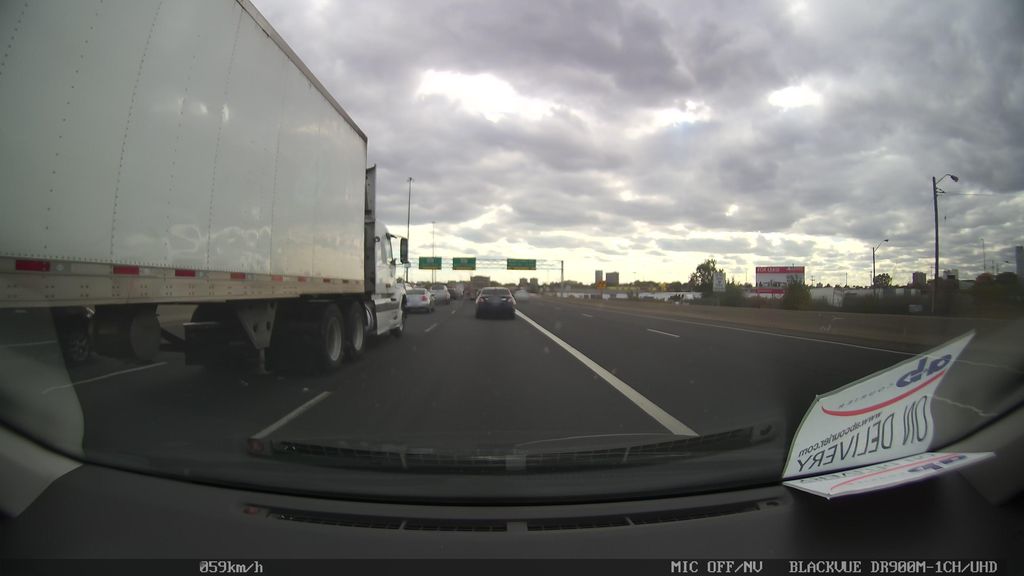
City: toronto